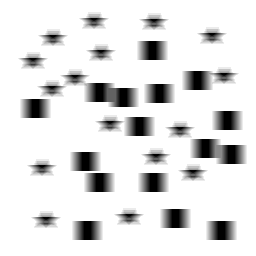
Squares: 16
Triangles: 0
Stars: 16
Total shapes: 32